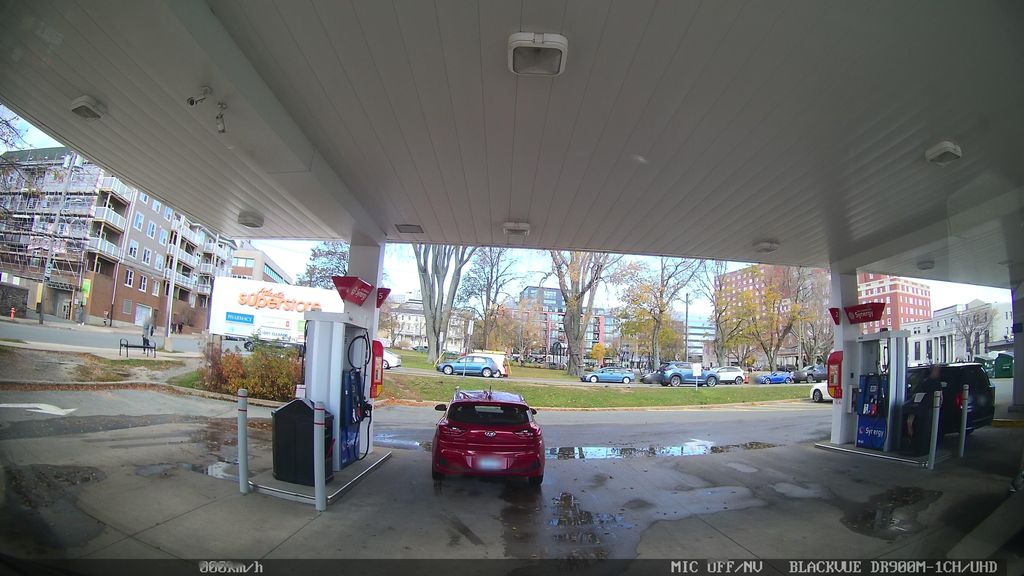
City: halifax